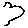
Label: bird